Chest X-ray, PA view. Patient: 24 years old, sex M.
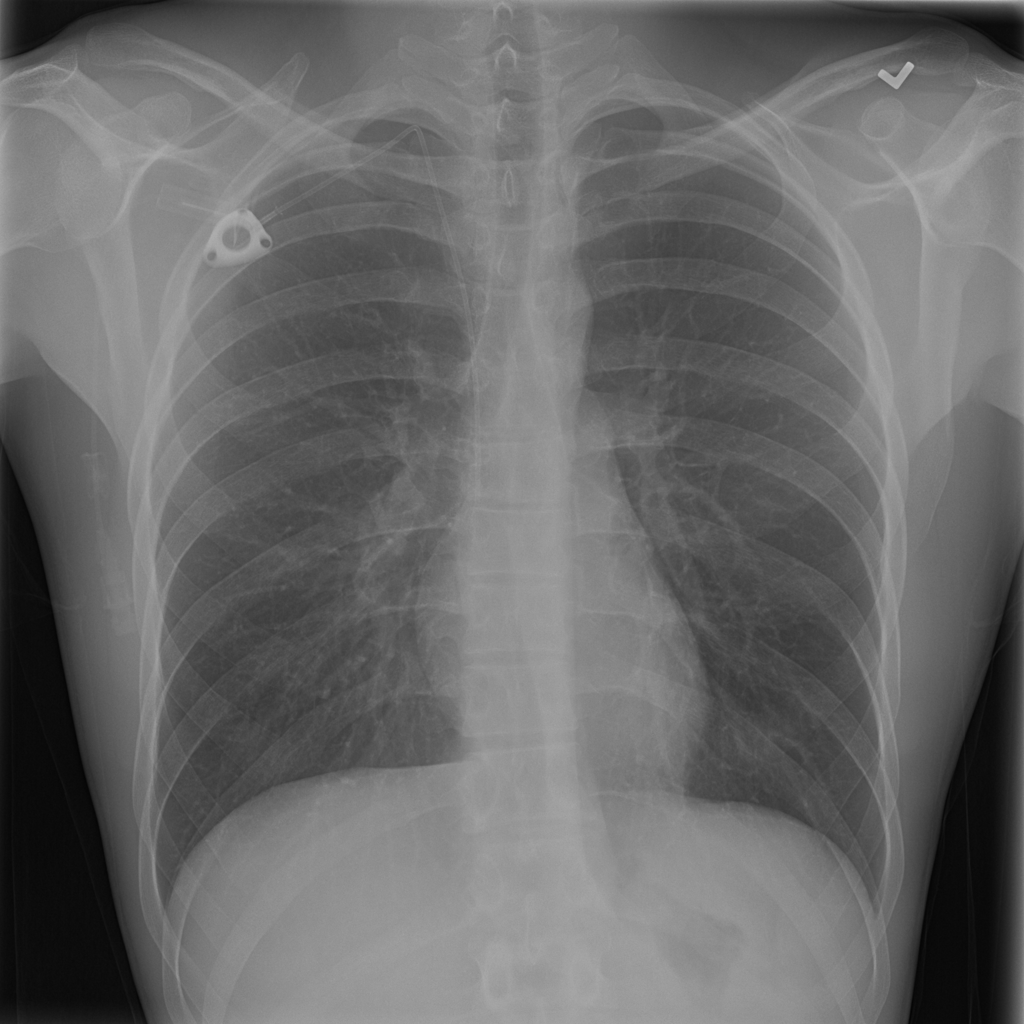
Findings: No Finding